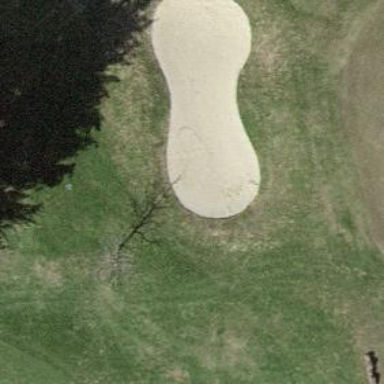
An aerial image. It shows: Sandy area is golf bunker.